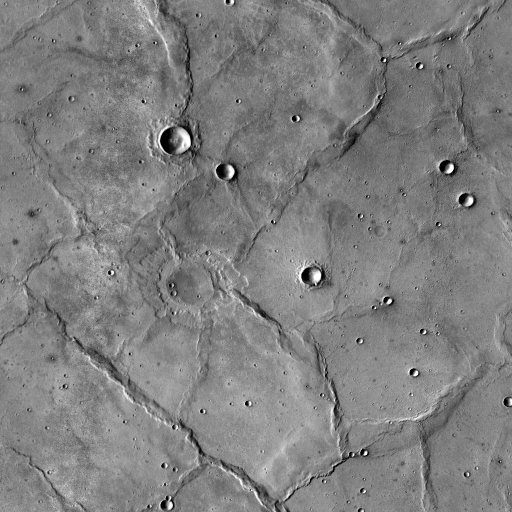
Crater classes present: Background, Other, Buried